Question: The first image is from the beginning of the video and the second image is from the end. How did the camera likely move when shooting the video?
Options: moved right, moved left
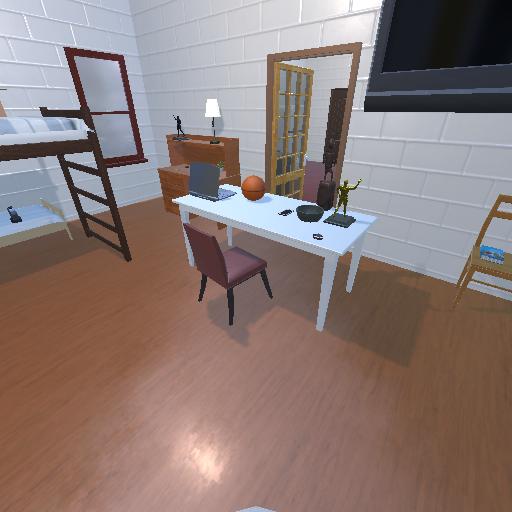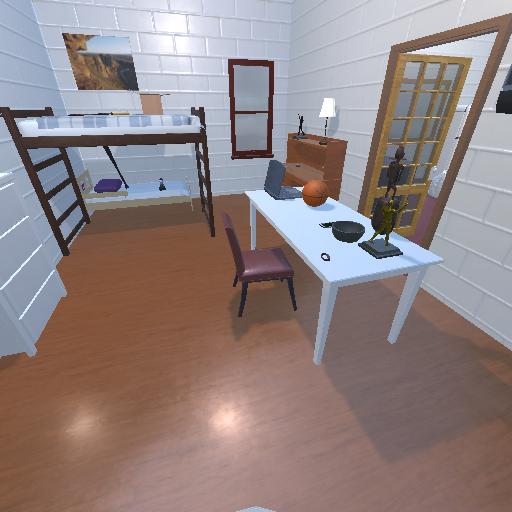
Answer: moved right